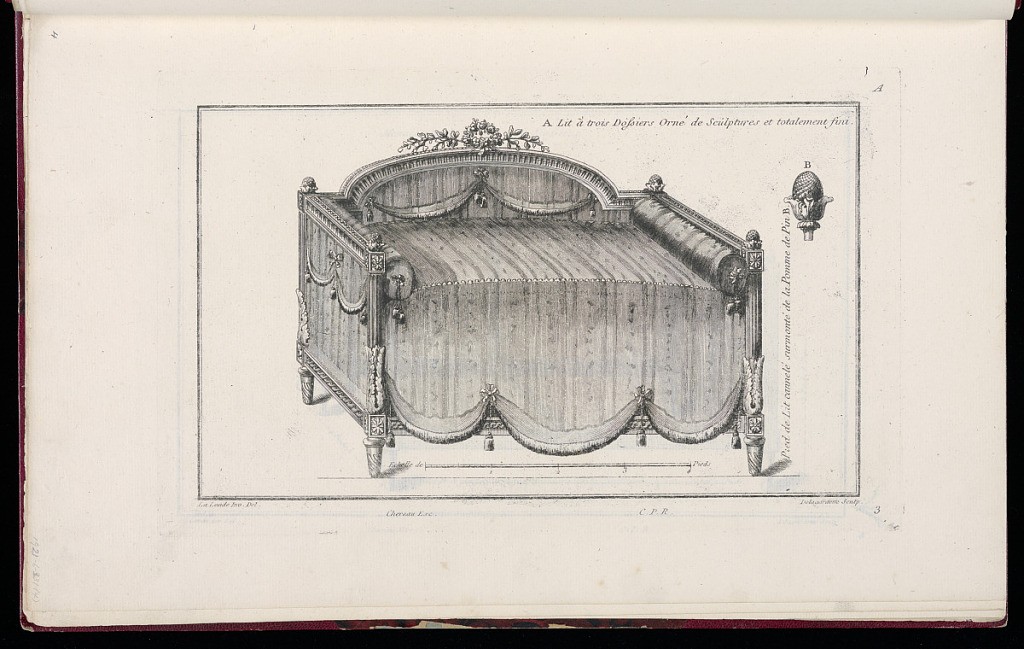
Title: Lit à trois Dossiers Orné de Sculptures et totalement fini
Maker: Richard de Lalonde, French, active 1780–96
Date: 1775-1788
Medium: Etching on off-white laid paper
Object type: Print
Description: Design for a bed with three sideboards. The bed has a textile pattern of striped and vertical flowers. It is carved with rosettes, bead course, fluting, guilloche, and a floral wreath with crossed branches at top. At right is a design for a carved pinecone for the bed legs. The plate is signed and numbered.